Question: I have created a multiselect select box using Angular JS: below is the code for the same:
'''
$scope.foobars = [{
'foobar_id': 'foobar01',
'name': 'foobar01',
}, {
'foobar_id': 'foobar02',
'name': 'foobar02',
}, {
'foobar_id': 'foobar03',
'name': 'foobar03',
}, {
'foobar_id': 'foobar04',
'name': 'foobar04',
}, {
'foobar_id': 'foobar05',
'name': 'foobar05',
}];
'''
'''
<select multiple="multiple" size="5" id="selFooBar" ng-model="foobarName" ng-options="medcenter as medcenter.name for medcenter in medcenters track by medcenter.medcenter_id">
<option selected="selected">Select All</option>
</select>
'''
And the output is :

Question 1: Why am I not getting the default option "Select All" in the list? And How do I get that?
Question 2: How can I Select All optiions on click of "First Option : Select All"??
Please suggest!
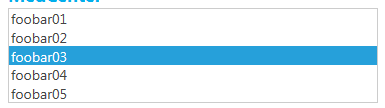
Answer: If you want to keep the '<option>' in the '<select>' element before you add the 'ng-options' you'll have to use transclusion. the 'ng-options' directive doesn't use transclusion, but you can create a custom directive that does. You can do that by utilizing 'transcludeFn' in the directive post compile function:
'''
compile: function(element,attrs) {
return {
post: function(scope, element, attributes, controller, transcludeFn){
transcludeFn(function(clone, scope) {
// prepend the transcluded content to the select
element.prepend(clone);
// set the onclick of the clone to call the selectAll function
clone.bind('click', function(){
clone.scope().$parent.selectAll();
scope.$apply();
})
});
}
}
},
controller: function($scope) {
$scope.selectAll = function() {
$scope.selectedValues = $scope.values;
}
}
'''
Then you can set the 'selectedValues' to all possible 'values' on the scope, whether that's isolate or inherited. In the following plnkr example it's isolated. On click the Select All option will select the other elements.
<URL>